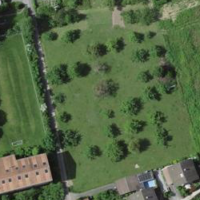
EUNIS habitat code: 40
Species observed at this site:
Prunus padus